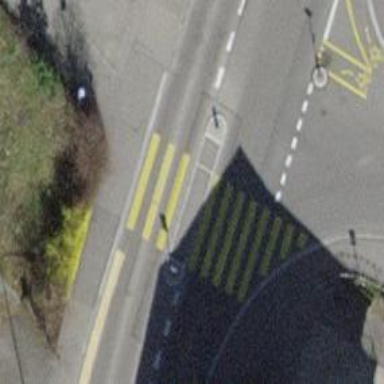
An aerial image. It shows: Asphalt footway with zebra crossing.